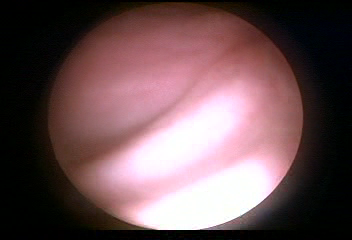
Modality: WLC
Class: Normal mucosa
Bladder cancer association: No